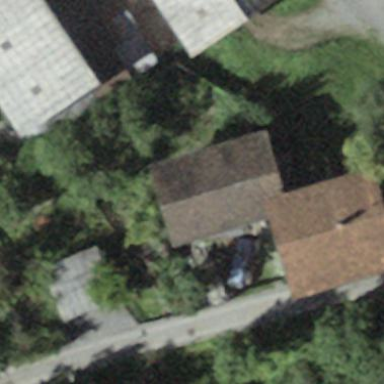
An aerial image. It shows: Gabled building.